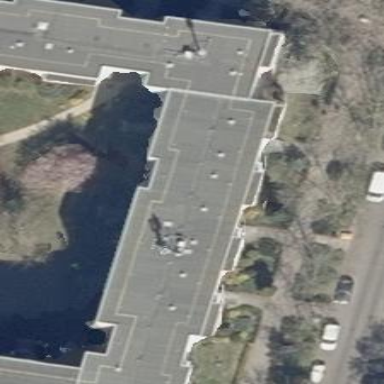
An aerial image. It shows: Building with apartments and flat roof.